Interaction volume radius: 5 \u00c5
Interaction volume height: 15 \u00c5
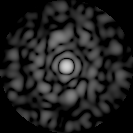
Disorder parameter: 0.8084